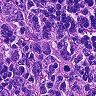
Metastatic tissue present: no